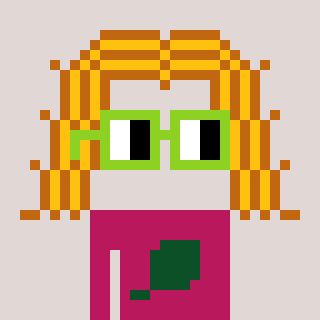
a pixel art character with square light green glasses, a hair-shaped head and a darkpink-colored body on a warm background